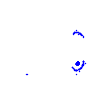
Particle: electron